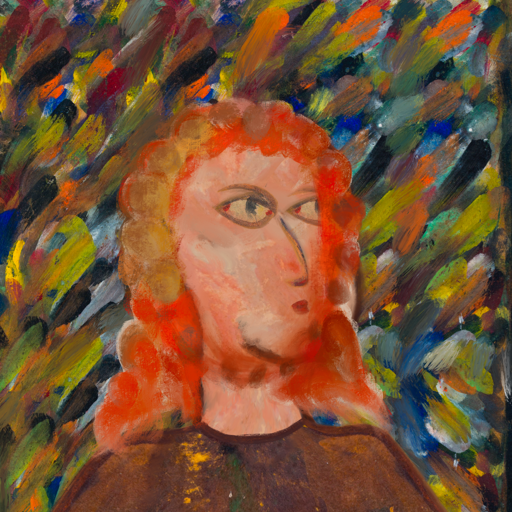
Background: An_Impression, Head And Neck Side: Roy_Bahadur, Face Side: GypsyMother, Bust: Comrade, Hair Side: Rupkatha, Head Accessory: Blank, Second Necklace: Blank, Necklace: Blank, Baby: Blank